Question: I have a mysql table with some weird id's like this:
'''
+---+------------+-------------+-----------+-------------+-----------+
| | id | user_id | hours_a | hours_b | hours_c |
+---+------------+-------------+-----------+-------------+-----------+
| 1 | 010120149 | 9 | 10 | 6 | 23 |
| 2 | <PHONE> | 10 | 2 | 8 | 10 |
| 3 | 021220138 | 8 | 1 | 4 | 9 |
| 4 | 020120149 | 9 | 3 | 8 | 10 |
+---+------------+-------------+-----------+-------------+-----------+
'''
I am trying to parse the total hours for user id 9, for the month January and year 2014. As you can see from the table, that is the first and last row.
For example, '01 01 2014 9' is the first row's ID of which represents .
I want to be able to retrieve all hours (hours_a, hours_b & hours_c ) for where (loop through all days?), and .
To be exported in something like this:
'''
{"userid":"9","month":"01","year":"2014","total_hours_a":"13","total_hours_b":"14","total_hours_c":"33"}
'''
The ID's represent Day, Month, Year and Userid as such:

---
## Currently what I'm doing
Currently I'm selecting all the table:
'''
$query="SELECT * FROM 'weird_table' WHERE 'id' LIKE 9";
'''
Printing it to encoded json:
'''
$result = mysql_query($query);
$temp = 0;
$json = array();
while ($row = mysql_fetch_array($result))
{
$json[$temp]['id'] = $row['id'];
$json[$temp]['userid'] = $row['userid'];
$json[$temp]['hours_a'] = $row['hours_a'];
$json[$temp]['hours_b'] = $row['hours_b'];
$json[$temp]['hours_c'] = $row['hours_c'];
}
$temp++;
}
print json_encode($json);
mysql_close();
'''
and then client side (as i am a front-end developer), i mix&match & sum it up and get the results I want. Instead of doing all this hassle and giving the user so much cpu pain; i would like the server to do the work and print me exactly what I am looking for.
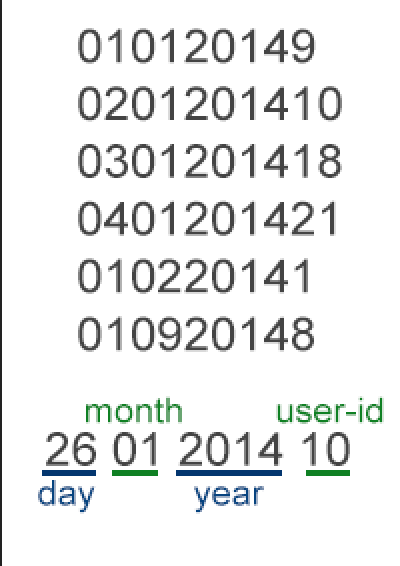
Answer: Try this:
'''
SELECT *, (hours_a + hours_b + hours_c) totalHours
FROM weird_table
WHERE user_id = 9 AND
STR_TO_DATE(SUBSTRING(id, 1, 8), '%d%m%Y') BETWEEN '2014-01-01' AND '2014-01-31'
'''
'''
SELECT *, (hours_a + hours_b + hours_c) totalHours
FROM weird_table
WHERE user_id = 9 AND SUBSTRING(id, 3, 6) = '012014'
'''
'''
SELECT *, (hours_a + hours_b + hours_c) totalHours
FROM weird_table
WHERE user_id = 9 AND
YEAR(STR_TO_DATE(SUBSTRING(id, 1, 8), '%d%m%Y')) = 2014 AND
MONTH(STR_TO_DATE(SUBSTRING(id, 1, 8), '%d%m%Y')) = 1
'''